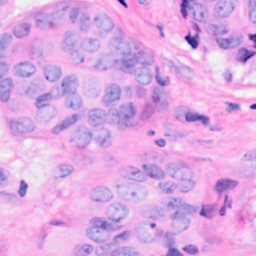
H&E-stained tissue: Breast